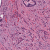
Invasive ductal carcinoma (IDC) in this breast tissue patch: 1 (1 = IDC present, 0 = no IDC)